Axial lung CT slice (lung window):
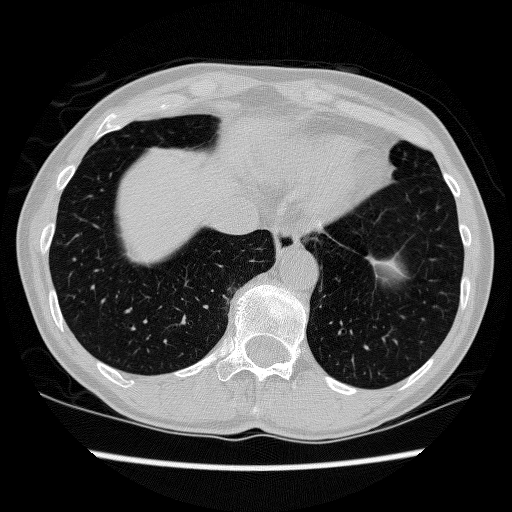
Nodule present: no